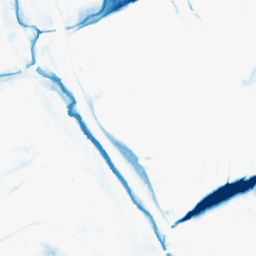
Category: morphological
Decomposition family: morphological_ellipse
Decomposition parameters: operation: closing
width: 30
height: 10
Upsampling method: cubic_catmull_rom
Upsampling parameters: scale: 2
Upsampling scale: 2